Interaction volume radius: 10 \u00c5
Interaction volume height: 45 \u00c5
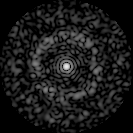
Disorder parameter: 0.8333